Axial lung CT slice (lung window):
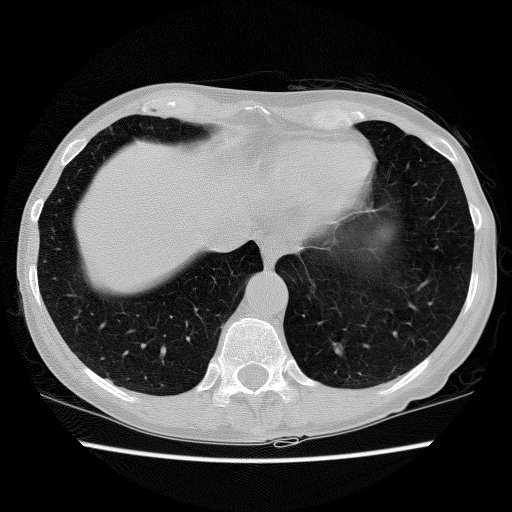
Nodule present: no